Aerial crown-view tile of a tropical tree (Barro Colorado Island, Panama), acquired 20241216:
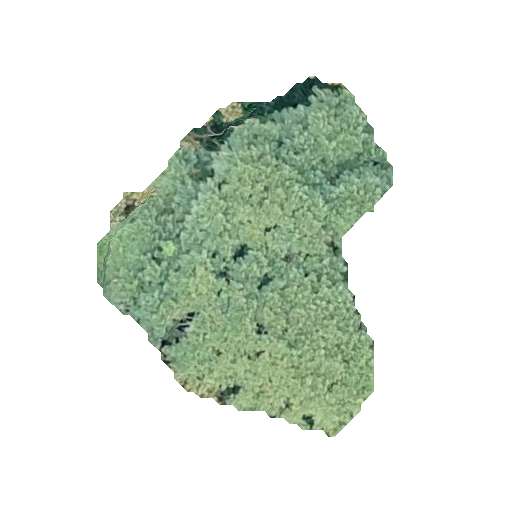
Species: Jacaranda copaia
GBIF accepted scientific name: Jacaranda copaia
Crown area: 99.899 m²